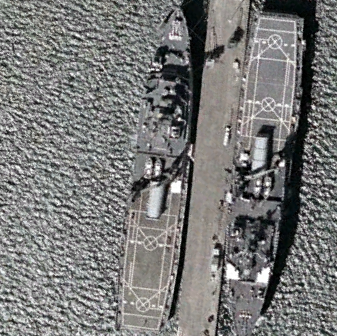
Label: combat